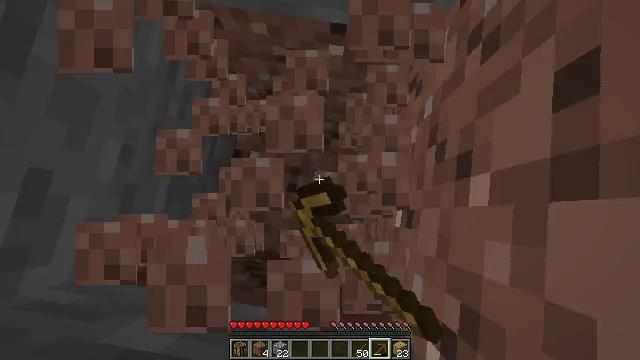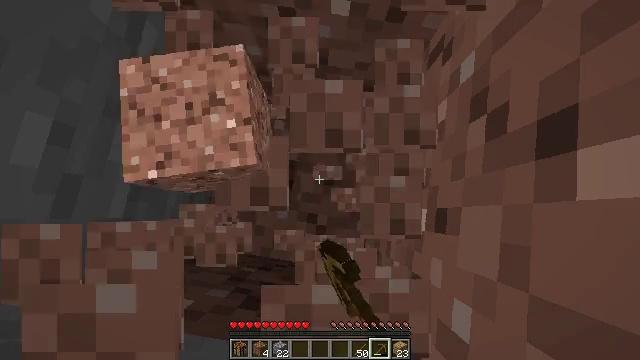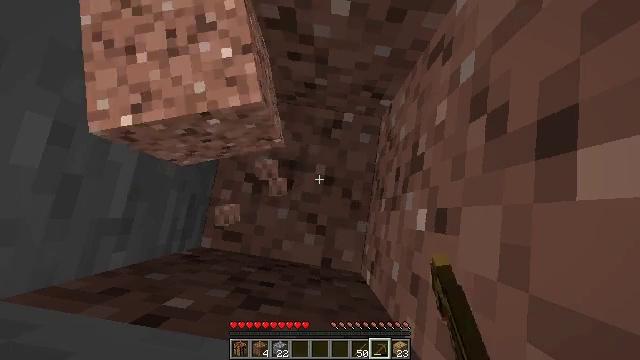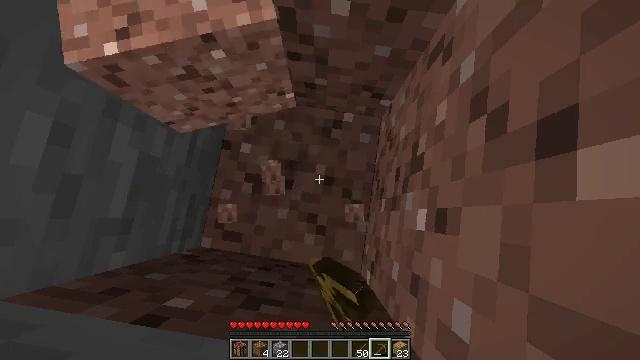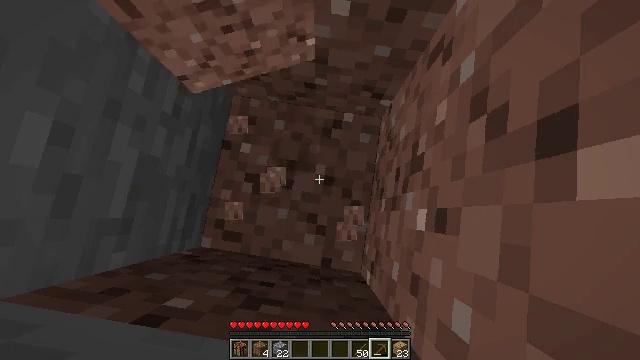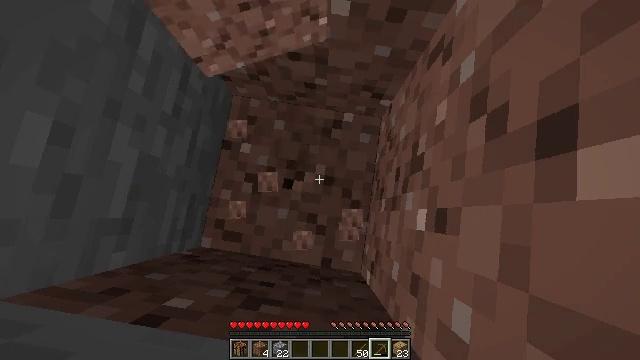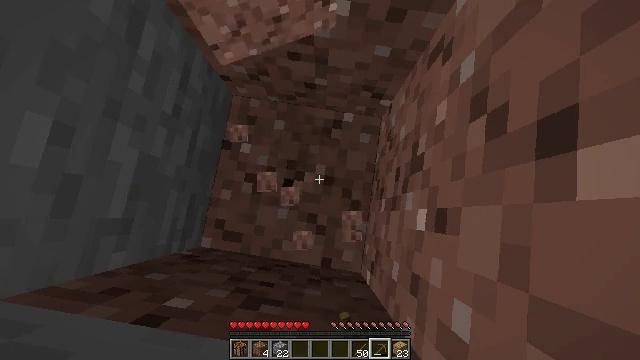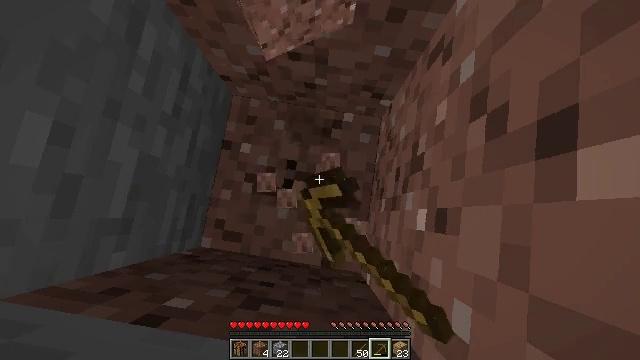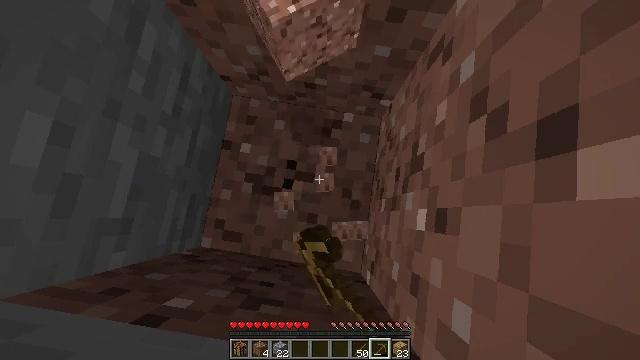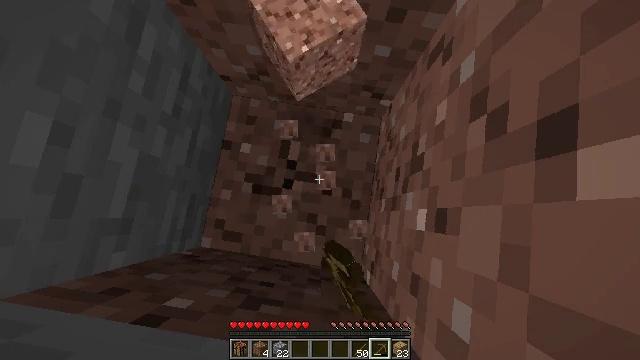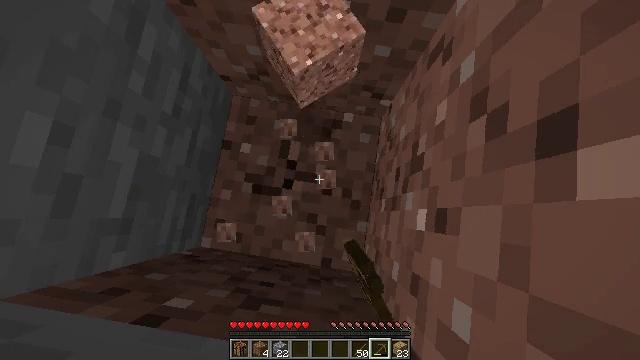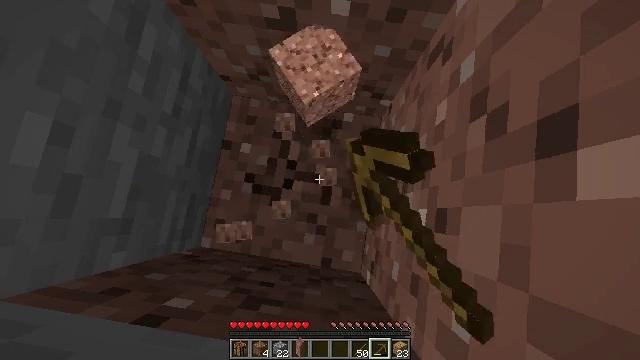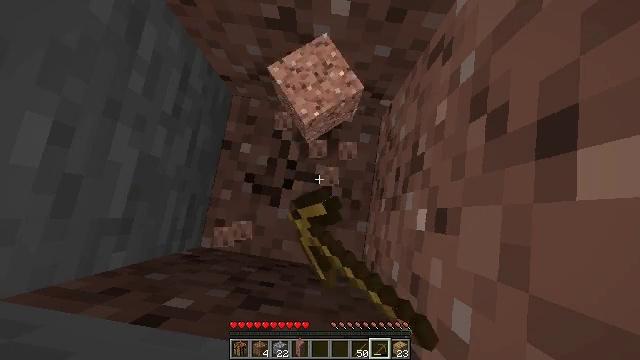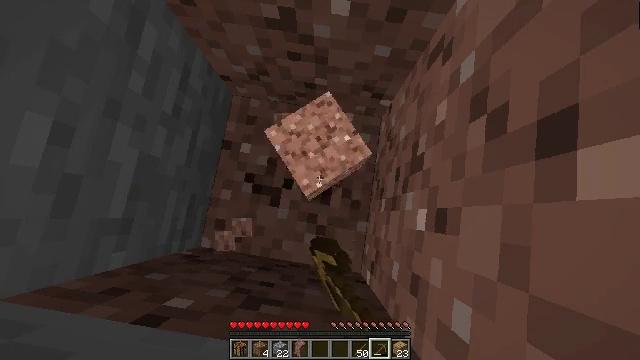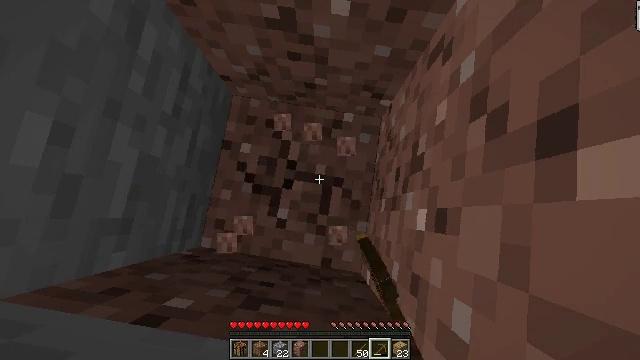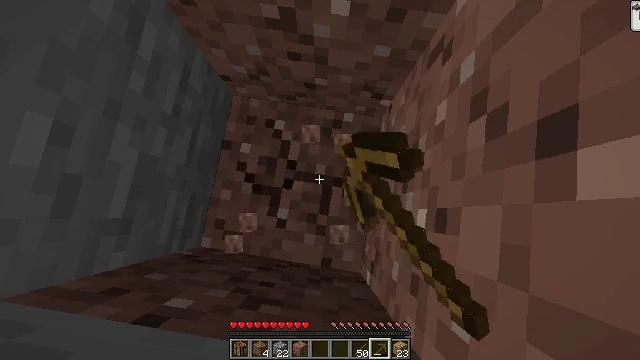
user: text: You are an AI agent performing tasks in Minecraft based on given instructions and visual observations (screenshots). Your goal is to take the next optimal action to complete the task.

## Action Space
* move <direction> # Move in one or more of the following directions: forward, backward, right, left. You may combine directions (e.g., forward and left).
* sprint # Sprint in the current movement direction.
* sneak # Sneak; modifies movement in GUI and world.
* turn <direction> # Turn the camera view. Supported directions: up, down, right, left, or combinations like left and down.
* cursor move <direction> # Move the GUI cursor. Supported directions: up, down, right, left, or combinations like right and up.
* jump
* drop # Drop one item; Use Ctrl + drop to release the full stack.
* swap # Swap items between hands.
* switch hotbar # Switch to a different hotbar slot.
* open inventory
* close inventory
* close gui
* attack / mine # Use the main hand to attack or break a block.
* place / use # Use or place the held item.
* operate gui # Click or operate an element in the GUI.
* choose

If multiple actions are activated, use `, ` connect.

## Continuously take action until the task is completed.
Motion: motion action
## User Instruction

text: Break the granite to collect it.
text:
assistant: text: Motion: attack / mine
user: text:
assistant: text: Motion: attack / mine
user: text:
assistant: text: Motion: attack / mine
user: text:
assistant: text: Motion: attack / mine
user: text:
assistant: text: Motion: attack / mine
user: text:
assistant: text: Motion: attack / mine
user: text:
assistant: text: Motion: attack / mine
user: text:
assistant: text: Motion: attack / mine
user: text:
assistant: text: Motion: attack / mine
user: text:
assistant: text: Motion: attack / mine
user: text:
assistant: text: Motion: attack / mine
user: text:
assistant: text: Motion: attack / mine
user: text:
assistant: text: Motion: attack / mine
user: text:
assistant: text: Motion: attack / mine
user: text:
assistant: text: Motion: attack / mine
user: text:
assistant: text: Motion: attack / mine
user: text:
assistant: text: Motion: attack / mine
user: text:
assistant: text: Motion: attack / mine
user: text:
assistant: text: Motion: attack / mine
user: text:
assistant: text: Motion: attack / mine
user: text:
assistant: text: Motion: attack / mine
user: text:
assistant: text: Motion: attack / mine
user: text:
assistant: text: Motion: attack / mine
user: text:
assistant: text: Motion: attack / mine
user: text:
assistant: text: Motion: attack / mine
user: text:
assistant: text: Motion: attack / mine
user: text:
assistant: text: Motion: attack / mine
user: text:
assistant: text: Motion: attack / mine
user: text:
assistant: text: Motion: attack / mine
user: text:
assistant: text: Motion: attack / mine